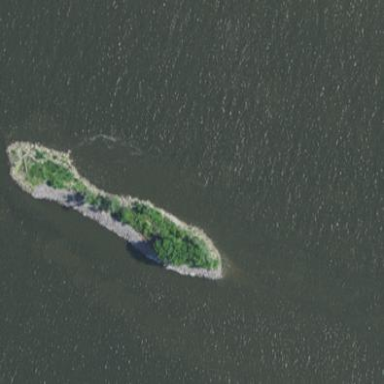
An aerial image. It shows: Islet.